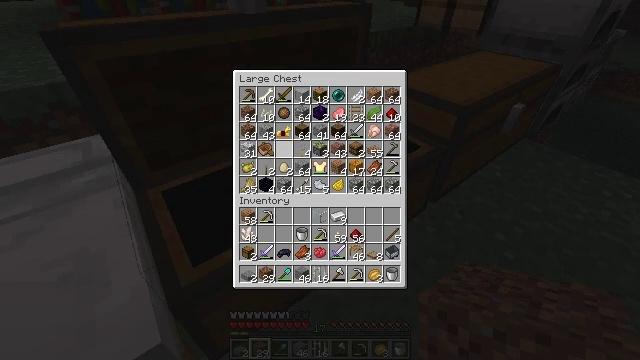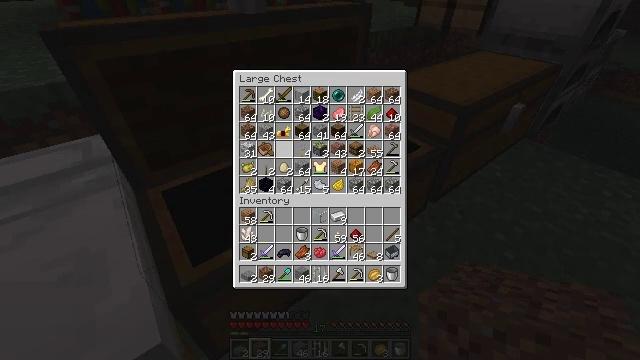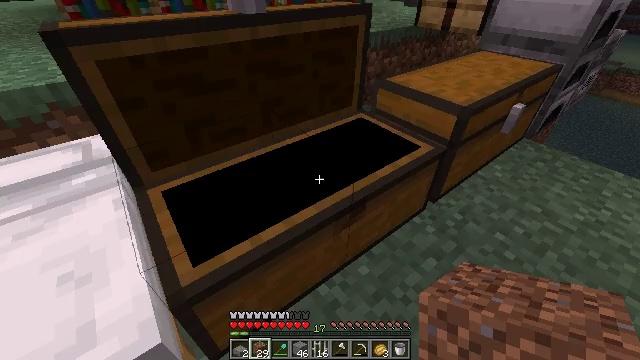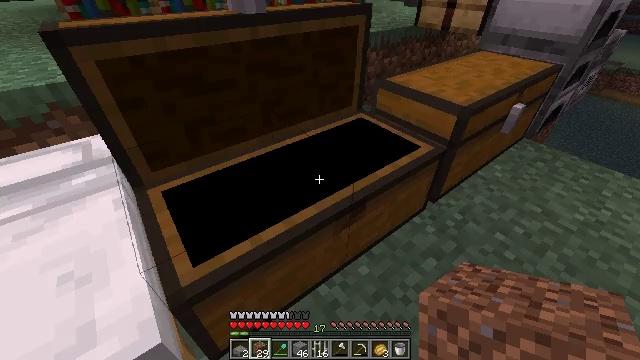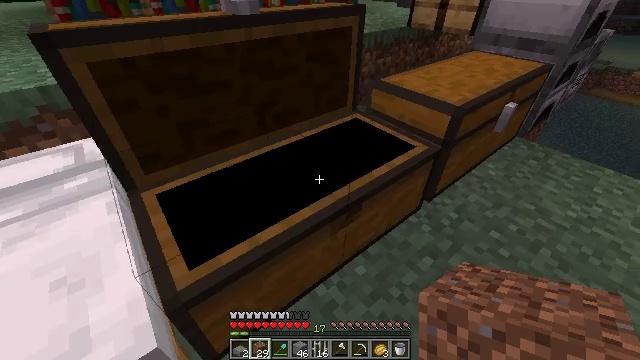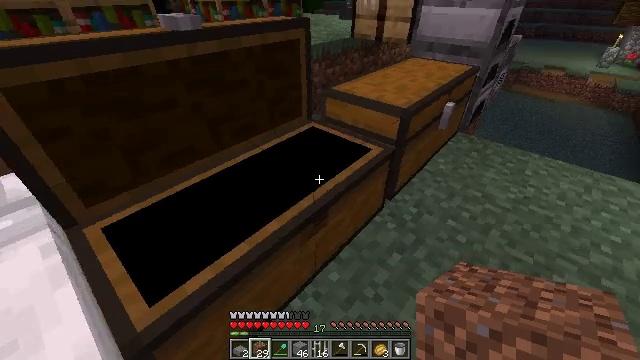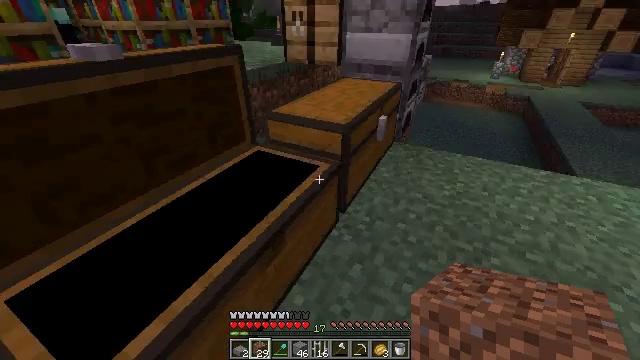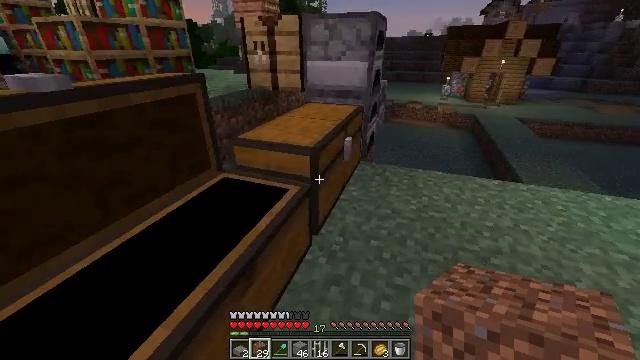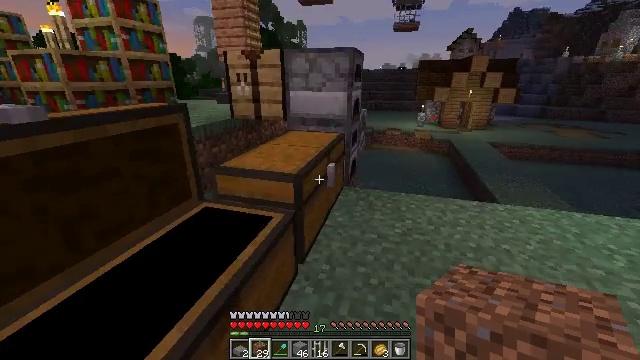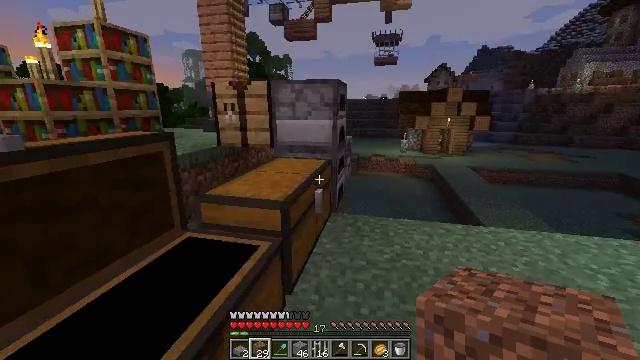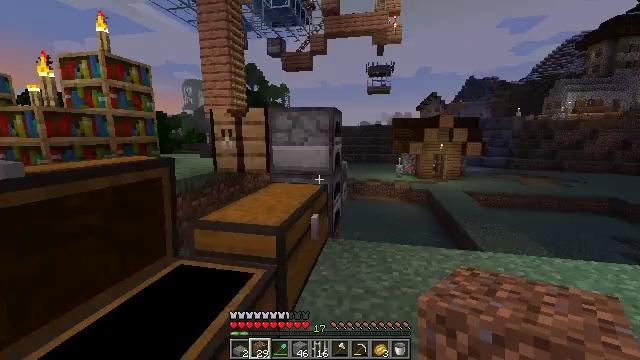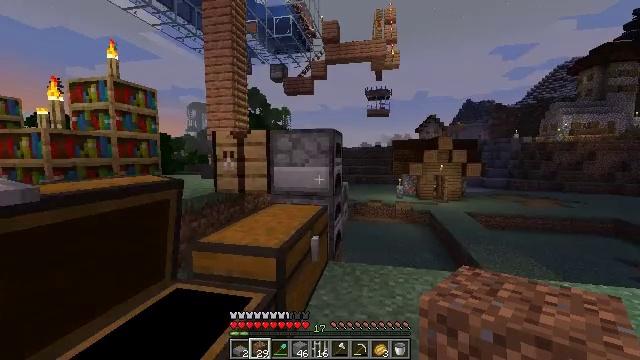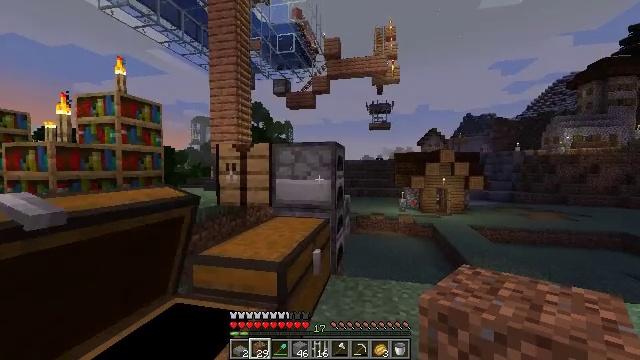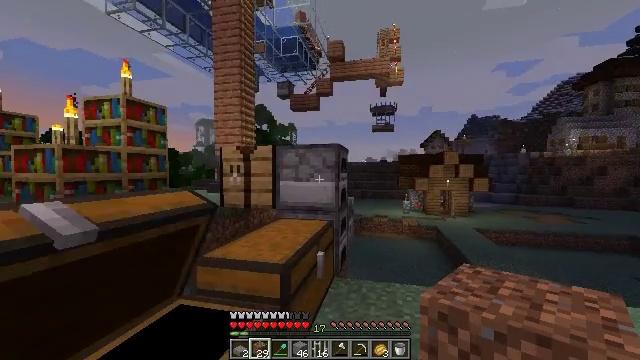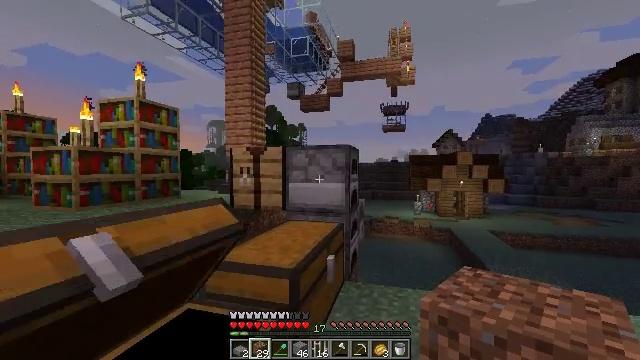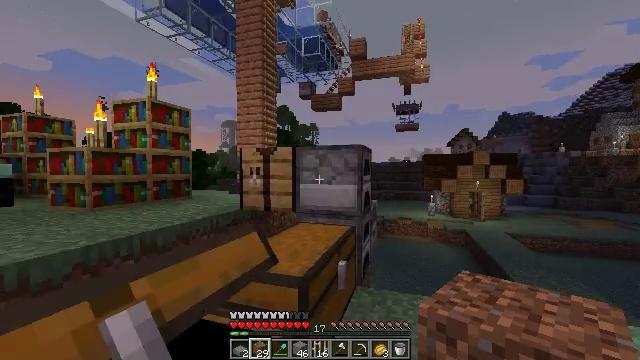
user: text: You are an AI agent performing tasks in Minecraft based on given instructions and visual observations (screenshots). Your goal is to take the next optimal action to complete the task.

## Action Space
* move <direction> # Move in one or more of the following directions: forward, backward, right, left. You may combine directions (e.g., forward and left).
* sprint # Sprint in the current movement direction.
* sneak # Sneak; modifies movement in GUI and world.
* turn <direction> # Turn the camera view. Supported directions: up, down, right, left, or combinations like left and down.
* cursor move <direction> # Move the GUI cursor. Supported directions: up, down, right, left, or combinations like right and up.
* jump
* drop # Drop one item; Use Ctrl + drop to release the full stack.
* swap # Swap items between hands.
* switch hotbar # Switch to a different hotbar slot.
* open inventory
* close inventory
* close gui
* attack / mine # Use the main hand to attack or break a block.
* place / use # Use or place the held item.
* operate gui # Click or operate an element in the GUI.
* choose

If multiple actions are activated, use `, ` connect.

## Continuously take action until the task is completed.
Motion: motion action
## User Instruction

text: Use the crafting table to create a jungle sign.
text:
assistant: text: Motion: no_op
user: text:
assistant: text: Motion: no_op
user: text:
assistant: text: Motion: close gui
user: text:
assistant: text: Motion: turn right
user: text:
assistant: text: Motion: turn right and up
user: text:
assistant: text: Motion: turn right and up
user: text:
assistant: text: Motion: turn right and up
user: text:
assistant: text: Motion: turn right and up
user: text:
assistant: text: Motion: turn right and up
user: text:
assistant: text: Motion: turn up
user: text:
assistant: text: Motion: turn up
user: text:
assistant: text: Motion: turn up
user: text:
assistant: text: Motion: no_op
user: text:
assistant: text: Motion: move forward, turn left
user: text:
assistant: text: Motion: move forward, turn left
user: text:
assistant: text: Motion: move forward, turn left
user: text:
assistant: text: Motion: move forward, turn left
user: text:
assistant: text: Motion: move forward, turn left
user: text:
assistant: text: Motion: turn left
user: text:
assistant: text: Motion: no_op
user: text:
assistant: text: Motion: no_op
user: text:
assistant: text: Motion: no_op
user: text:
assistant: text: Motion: no_op
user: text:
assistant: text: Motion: no_op
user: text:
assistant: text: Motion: use / place
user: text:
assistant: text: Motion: use / place
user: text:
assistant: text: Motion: use / place
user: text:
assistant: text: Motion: use / place
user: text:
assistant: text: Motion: no_op
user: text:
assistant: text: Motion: open gui